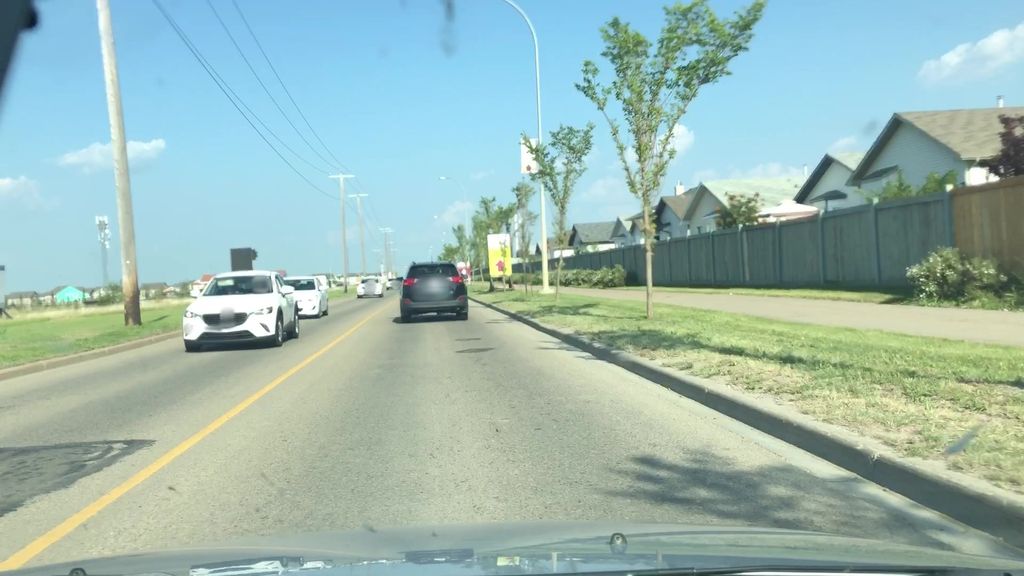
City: edmonton